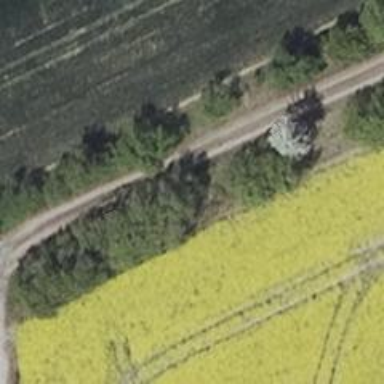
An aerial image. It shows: Row of deciduous broadleaved trees.